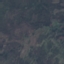
Land use / land cover class: HerbaceousVegetation